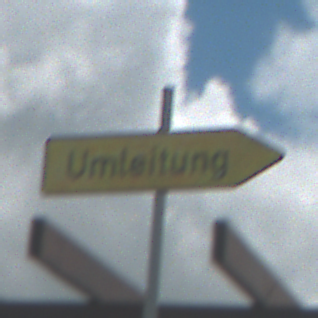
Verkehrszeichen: UmleitungswegweiserRechtsweisend
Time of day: Midday
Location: Outdoor (Nature)
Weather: PartlyCloudy
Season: NotSpecified
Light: Natural